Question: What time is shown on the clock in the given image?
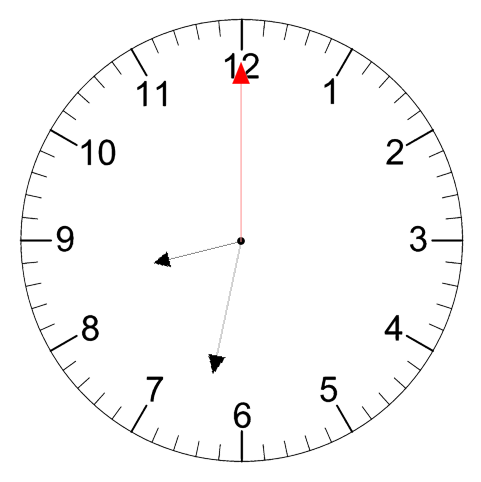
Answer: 08:32:00